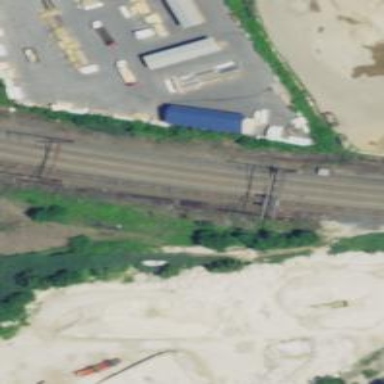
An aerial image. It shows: Railway track with contact line for electrification.